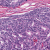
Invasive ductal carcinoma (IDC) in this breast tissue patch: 0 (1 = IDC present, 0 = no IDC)